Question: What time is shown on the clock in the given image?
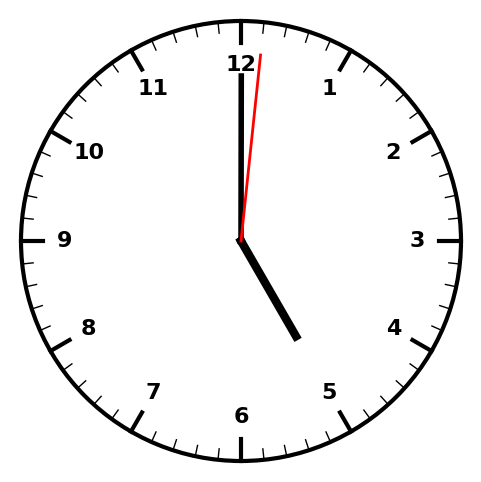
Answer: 05:00:01